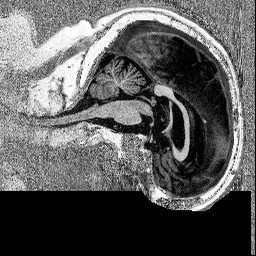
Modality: MP2RAGE
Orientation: sagittal
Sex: male